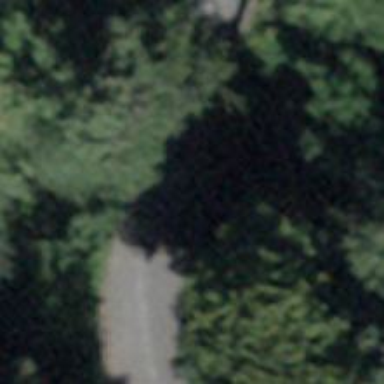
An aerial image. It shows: Retaining wall.